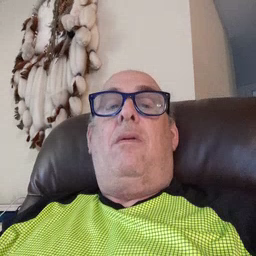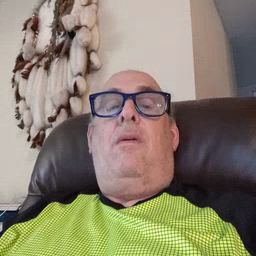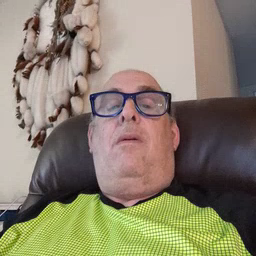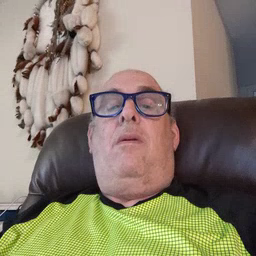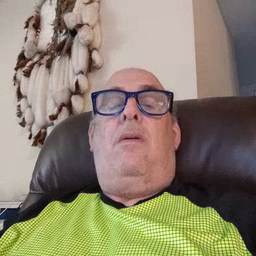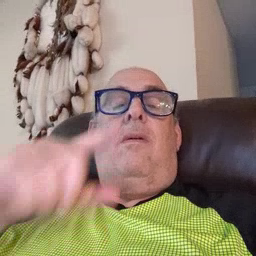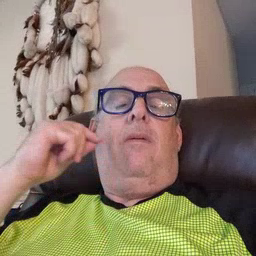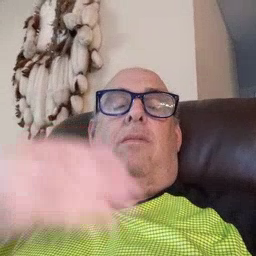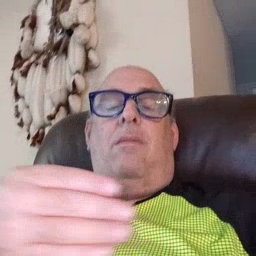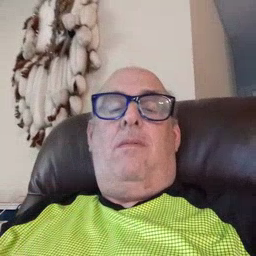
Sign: kitty